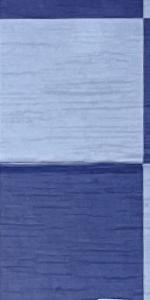
Label: Empty